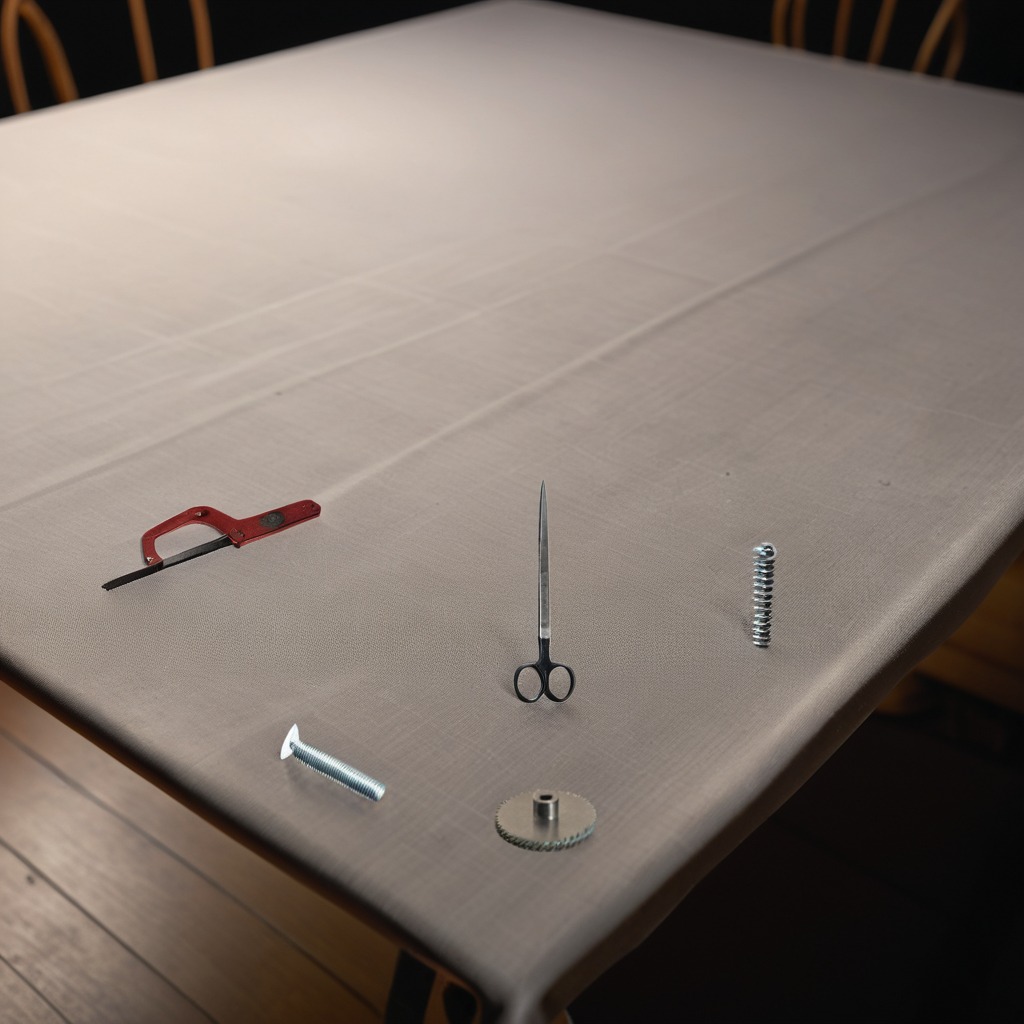
A steel gear with teeth, a metal machine screw, a coiled metal spring, a handheld metal saw, and a pair of scissors are lying on the wooden table.